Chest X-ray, AP view. Patient: 47 years old, sex F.
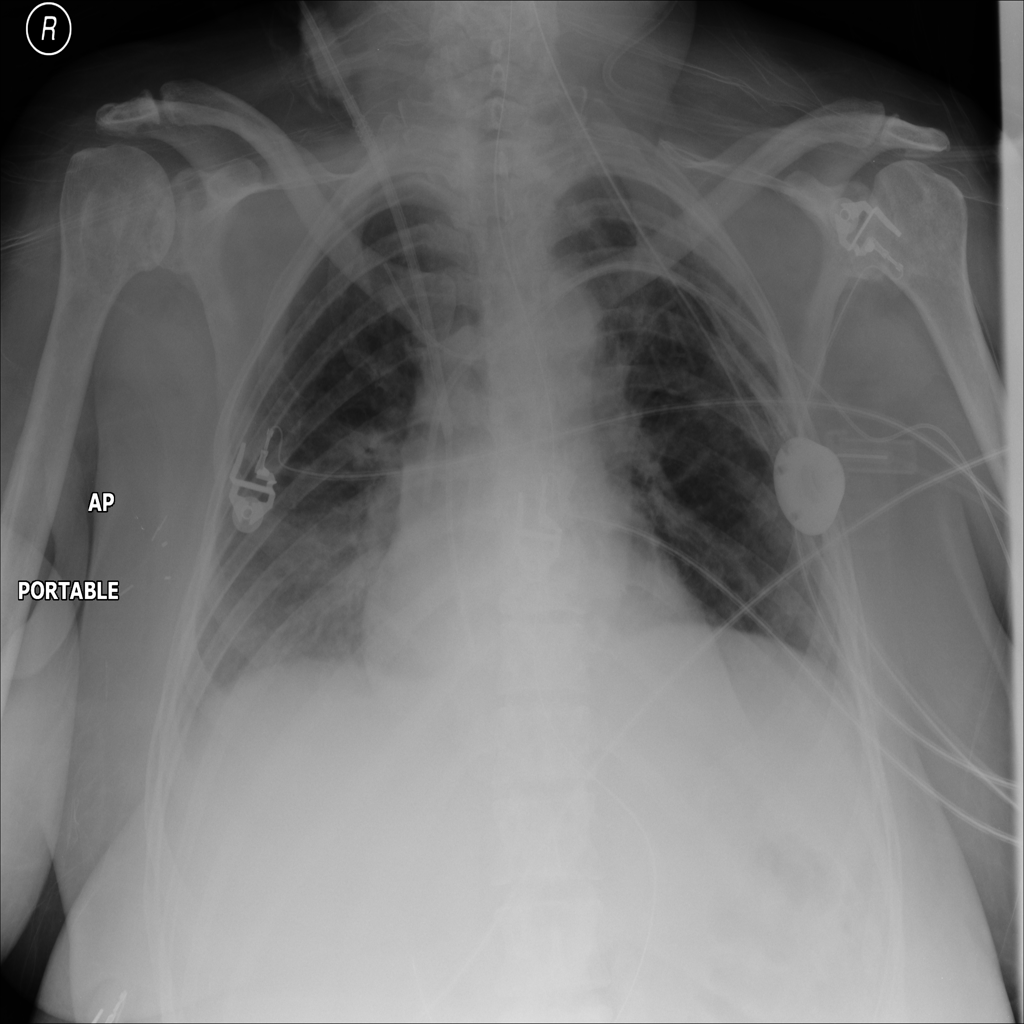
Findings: Infiltration